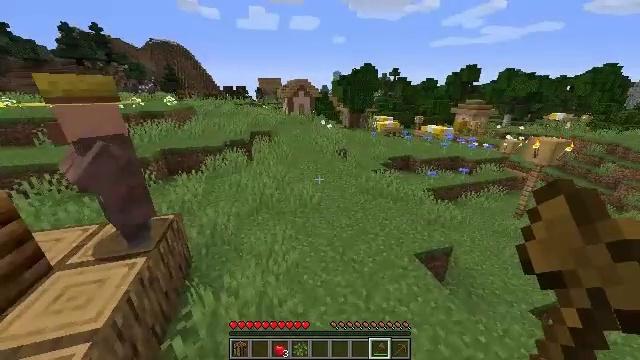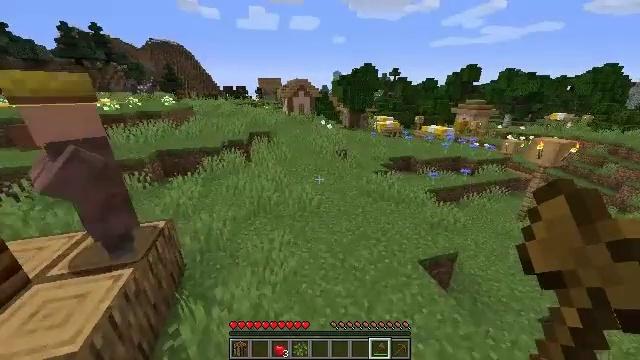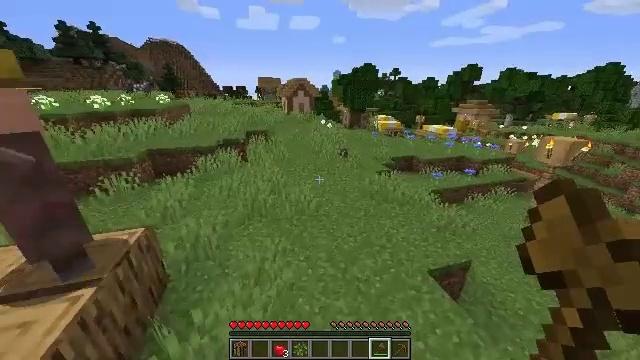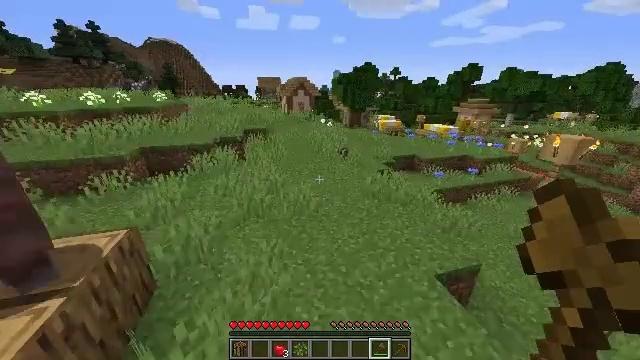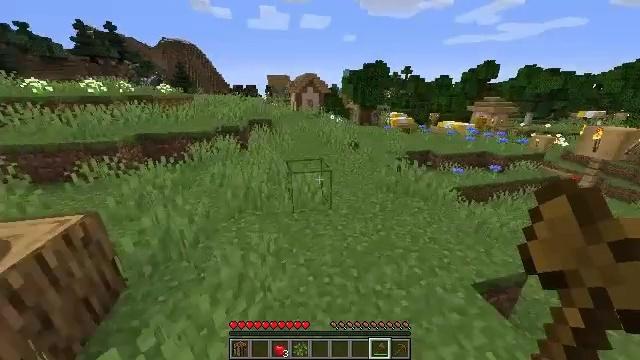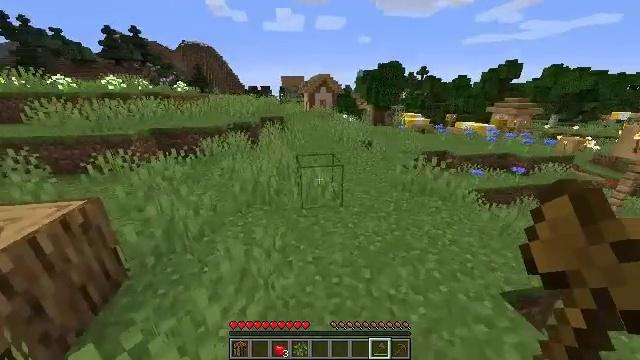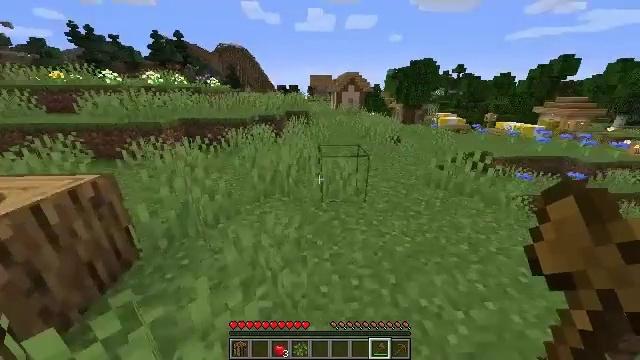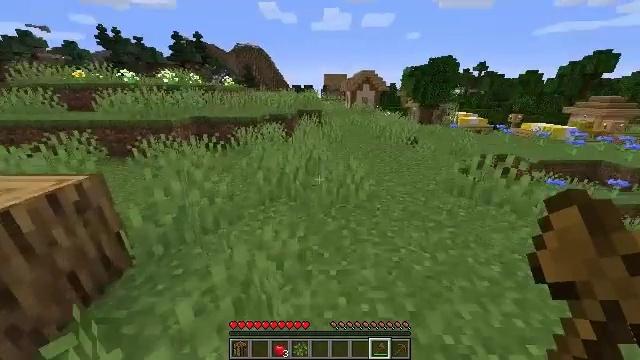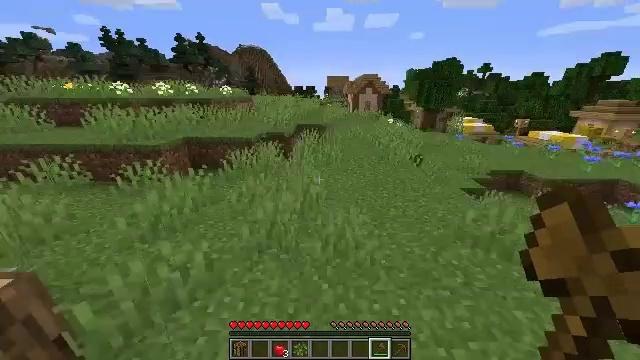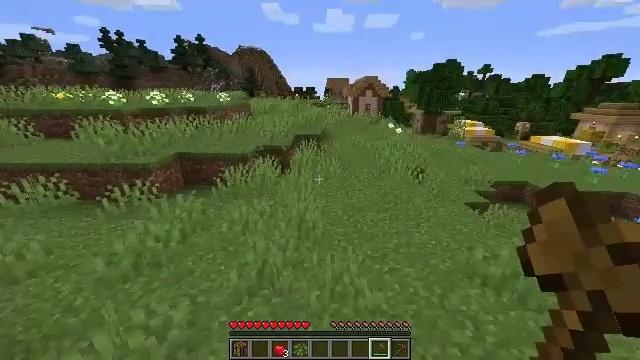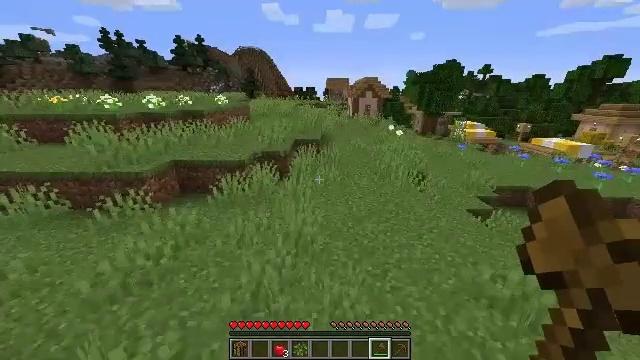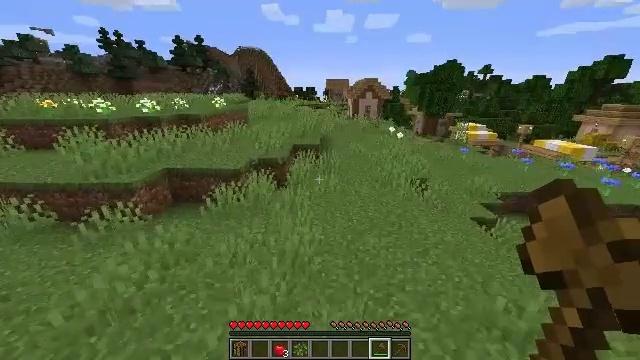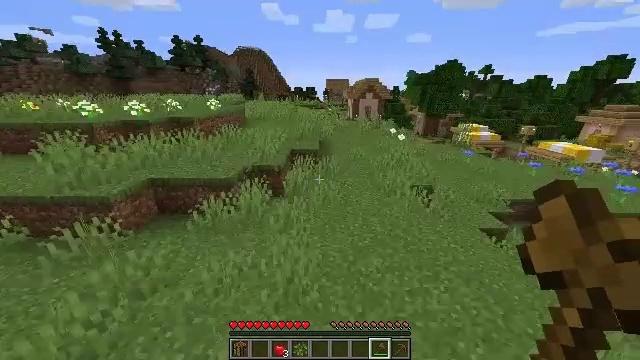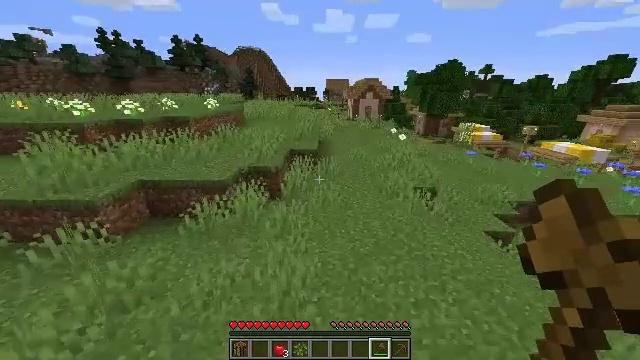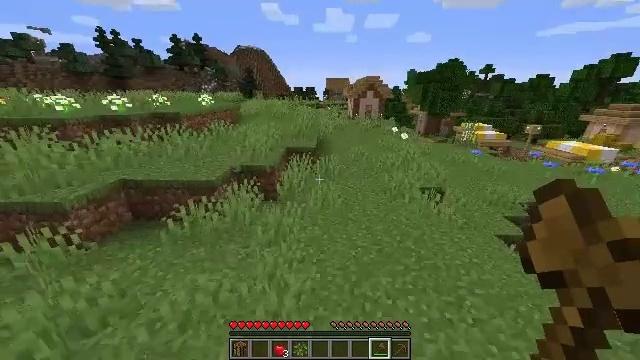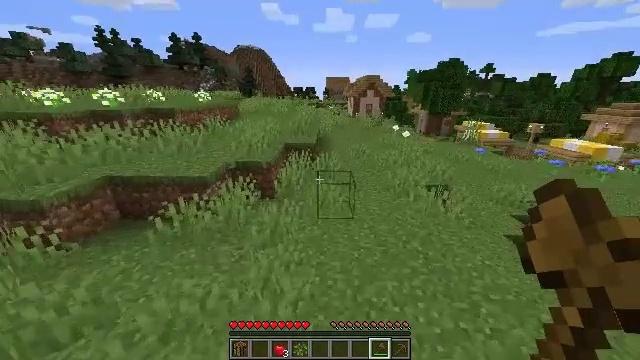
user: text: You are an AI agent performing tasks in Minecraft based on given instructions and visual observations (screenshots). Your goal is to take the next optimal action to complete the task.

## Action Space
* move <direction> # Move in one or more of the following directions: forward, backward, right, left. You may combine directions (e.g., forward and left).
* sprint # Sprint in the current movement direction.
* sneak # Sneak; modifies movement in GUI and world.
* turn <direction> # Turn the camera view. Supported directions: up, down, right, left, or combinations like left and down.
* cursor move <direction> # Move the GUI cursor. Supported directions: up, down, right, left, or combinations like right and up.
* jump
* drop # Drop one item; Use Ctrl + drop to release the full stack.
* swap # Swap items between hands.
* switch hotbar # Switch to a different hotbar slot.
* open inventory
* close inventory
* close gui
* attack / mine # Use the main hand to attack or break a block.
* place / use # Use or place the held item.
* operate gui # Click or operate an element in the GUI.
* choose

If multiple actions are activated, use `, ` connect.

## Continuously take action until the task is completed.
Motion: motion action
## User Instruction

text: Collect the yellow bed from its place.
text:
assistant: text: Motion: move forward, jump
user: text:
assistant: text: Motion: move forward, jump
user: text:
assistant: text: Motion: move forward, jump
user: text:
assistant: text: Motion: move forward, turn left, jump
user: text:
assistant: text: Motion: move forward, turn left, jump
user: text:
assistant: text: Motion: move forward, turn left, jump
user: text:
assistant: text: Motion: move forward, turn left, jump
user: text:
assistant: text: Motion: move forward, jump
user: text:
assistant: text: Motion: move forward, jump
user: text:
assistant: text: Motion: move forward, jump
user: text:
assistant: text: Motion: move forward, jump
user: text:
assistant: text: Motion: move forward, jump
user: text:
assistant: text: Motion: move forward, jump
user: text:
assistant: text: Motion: move forward, jump
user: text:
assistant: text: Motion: move forward and move left, jump
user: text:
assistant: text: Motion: move forward and move left
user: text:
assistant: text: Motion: move forward and move left
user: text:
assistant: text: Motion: move forward and move left
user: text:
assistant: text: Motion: move forward and move left
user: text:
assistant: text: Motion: move forward and move left
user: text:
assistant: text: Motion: move forward
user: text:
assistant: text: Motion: move forward
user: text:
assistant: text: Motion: move forward
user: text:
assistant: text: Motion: move forward
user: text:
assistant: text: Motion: move forward
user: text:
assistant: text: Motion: move forward, turn left
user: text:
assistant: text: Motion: move forward
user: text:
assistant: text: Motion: move forward, jump
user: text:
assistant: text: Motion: move forward, jump
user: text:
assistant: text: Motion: move forward and move left, jump